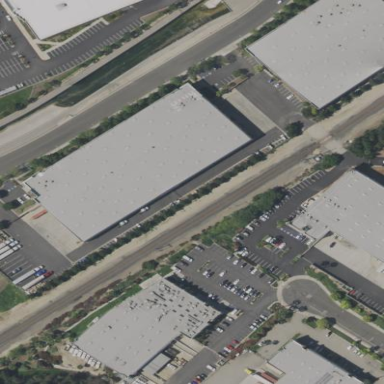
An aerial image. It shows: Warehouse.